Field crop: maize
Growth stage: 1
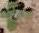
Species: chenopodium